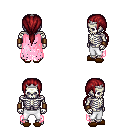
a pixel art fantasy rpg character, male body template, skeleton, pink tattered cape, white pants, brunette ponytail hairstyle, silver tiara, leather bracers, brown slippers, four views (front, back, left, right), 2x2 character sprite sheet, small pixel art, hard edges, no anti-aliasing